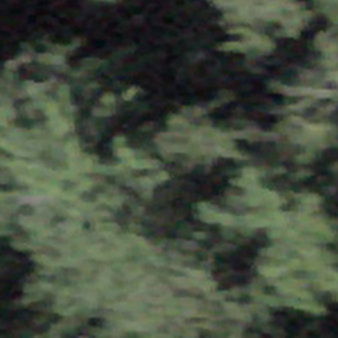
Label: other